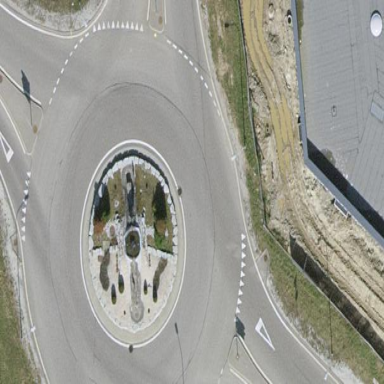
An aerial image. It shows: Secondary road around roundabout.